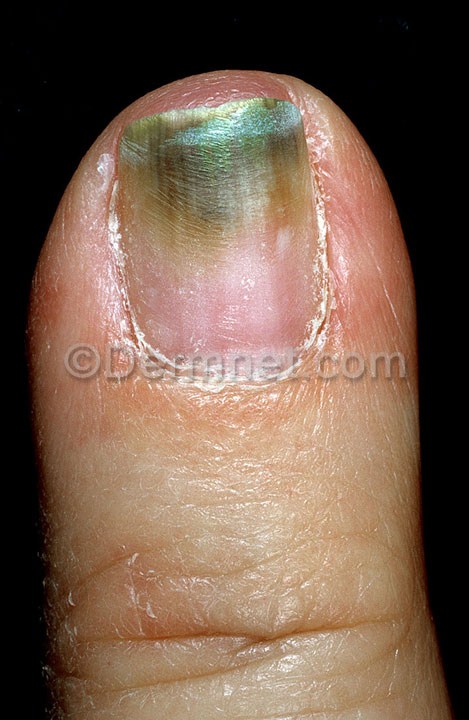
Disease: Nail Fungus and other Nail Disease